Question: I have a template function that takes in a vector and creates a heap
'''
template<class T, class P> void construct_heap (vector <T>& v1, P pred)
{
make_heap(v1.begin(),v1.end());
sort_heap(v1.begin(),v1.end(),pred);
}
'''
This works fine for ascending order . when i pass in construct_heap(v1, less());
it prints out the right data
but for descending order .. it doesn't work well.. i can't figure out why..
could someone please explain what I'm doing wrong here?
Thanks!
also attaching a pic of the output ..

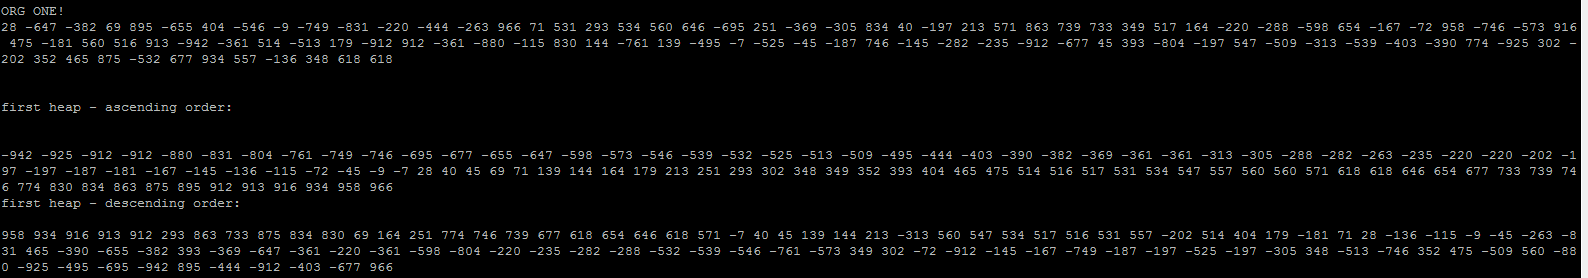
Answer: The predicate used for making the initial max_heap should be the same as the predicate used during sorting. A general solution that works with all random-access containers below, demonstrated with both a vector and a deque.
'''
#include <iostream>
#include <algorithm>
#include <vector>
#include <deque>
#include <random>
template<class T, template<class,class...> class C, class P, class... Args>
void construct_heap(C<T,Args...>& v, const P& pred)
{
std::make_heap(std::begin(v), std::end(v), pred); // <<== same predicate
std::sort_heap(std::begin(v), std::end(v), pred);
}
template<class T, template<class, class...> class C, class... Args>
void print_seq(std::ostream& os, const C<T,Args...>& v)
{
for (auto x : v)
os << x << ' ';
os << '
';
}
int main()
{
std::random_device rd;
std::mt19937 rng(rd());
std::uniform_int_distribution<> dist(1,99);
std::vector<int> v1;
v1.reserve(25);
std::generate_n(std::back_inserter(v1), v1.capacity(),
<URL>;
print_seq(std::cout, v1);
std::deque<int> d1(v1.begin(), v1.end());
print_seq(std::cout, d1);
construct_heap(v1, std::greater<int>());
print_seq(std::cout, v1);
construct_heap(d1, std::greater<int>());
print_seq(std::cout, d1);
return 0;
}
'''
(obviously varies)
'''
16 6 52 81 7 95 72 76 40 68 9 77 66 73 44 7 64 44 3 58 89 24 51 43 26
16 6 52 81 7 95 72 76 40 68 9 77 66 73 44 7 64 44 3 58 89 24 51 43 26
95 89 81 77 76 73 72 68 66 64 58 52 51 44 44 43 40 26 24 16 9 7 7 6 3
95 89 81 77 76 73 72 68 66 64 58 52 51 44 44 43 40 26 24 16 9 7 7 6 3
'''